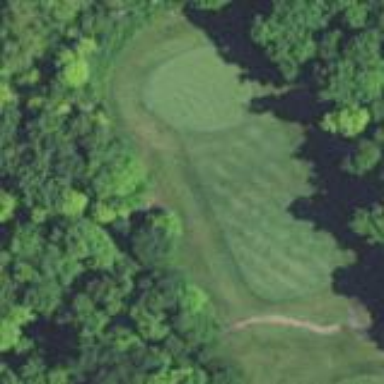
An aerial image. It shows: Grassy golf fairway.